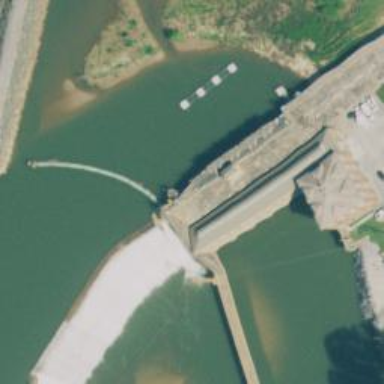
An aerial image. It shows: Hydro generator using the water-storage method.